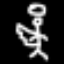
Label: angel